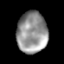
Tissue: lung
Cell type: Pericytes
Senescence score: 0.6342
Nuclear area (px): 1234
Mean DAPI intensity: 146.833